Question: I write a dog-classifier in a Jupyter notebook that, every time a dog is detected in an image, should show the image and print some text describing it. Somehow, the images are always displayed after all the text was printed, no matter in which order I put 'plt.imshow()' and 'print()'. Does anybody know why this is the case?
Thank you!
Here is my code-snippet:
'''
for i in range (0, 1,1):
all_counter+=1
if dog_detector(dog_files_short[i]):
img = image.load_img(dog_files_short[i], target_size=(224, 224))
plt.show()
plt.imshow(img)
time.sleep(5)
print("That's a dog!!!!")
dog_counter+=1
print("______________")
else:
print("______________")
img = image.load_img(dog_files_short[i], target_size=(224, 224))
plt.show()
plt.imshow(img)
print("No Doggo up here :(")
print(ResNet50_predict_labels(dog_files_short[i]))
print("______________")
print((dog_counter/all_counter)*100, "% of the dog pictures are classified as dogs")
'''
The output is like this:

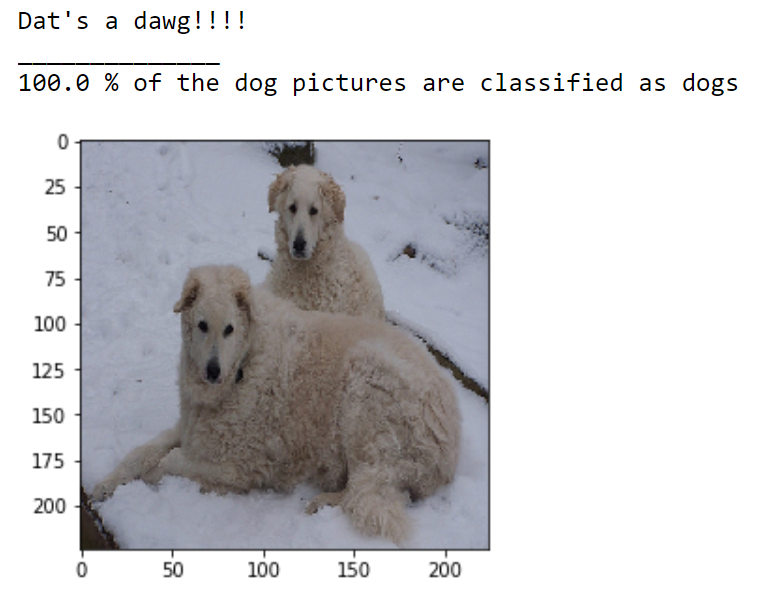
Answer: It seems you are using Juypter notebook. This always shows any autogenerated output (like the matplotlib figures) last in the output.
You may use 'IPython.display.display' to display the figures at the position of the output where they belong.
'''
import matplotlib.pyplot as plt
import numpy as np
from IPython.display import display
images = [np.random.rayleigh((i+1)/8., size=(180, 200, 3)) for i in range(4)]
dog_detector = lambda x: np.random.choice([True,False])
dog_counter = 0
for i in range(len(images)):
if dog_detector(images[i]):
dog_counter+=1
fig, ax = plt.subplots(figsize=(3,2))
ax.imshow(images[i])
display(fig)
display("That's a dog!!!!")
display("______________")
else:
display("______________")
fig, ax = plt.subplots(figsize=(3,2))
ax.imshow(images[i])
display(fig)
display("No Doggo up here :(")
display("______________")
perc = (dog_counter/float(len(images)))*100
display("{}% of the dog pictures are classified as dogs".format(perc))
plt.close()
'''
Output:
<URL>